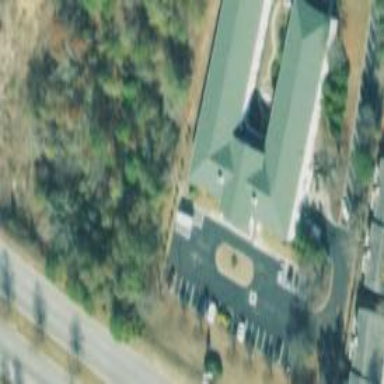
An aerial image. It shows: Nursing home building.